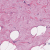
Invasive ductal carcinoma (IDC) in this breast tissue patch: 1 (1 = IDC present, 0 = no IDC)